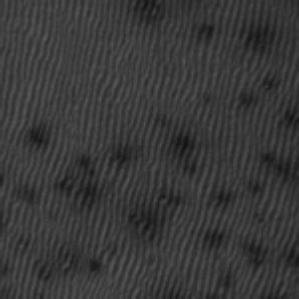
Label: frost